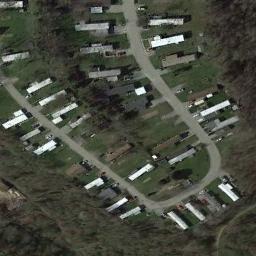
Label: residential